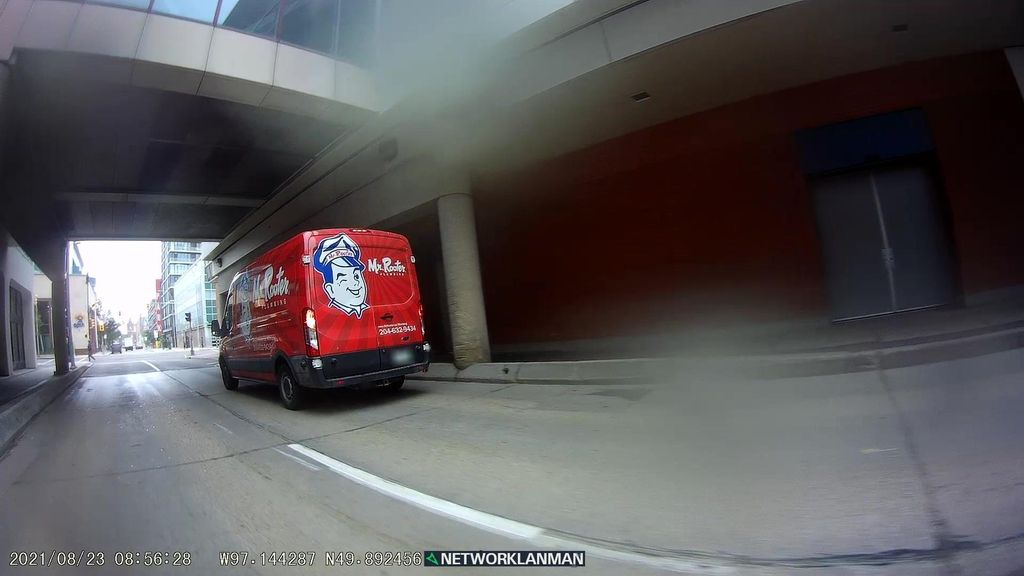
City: winnipeg